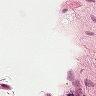
Metastatic tissue present: no